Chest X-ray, PA view. Patient: 44 years old, sex F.
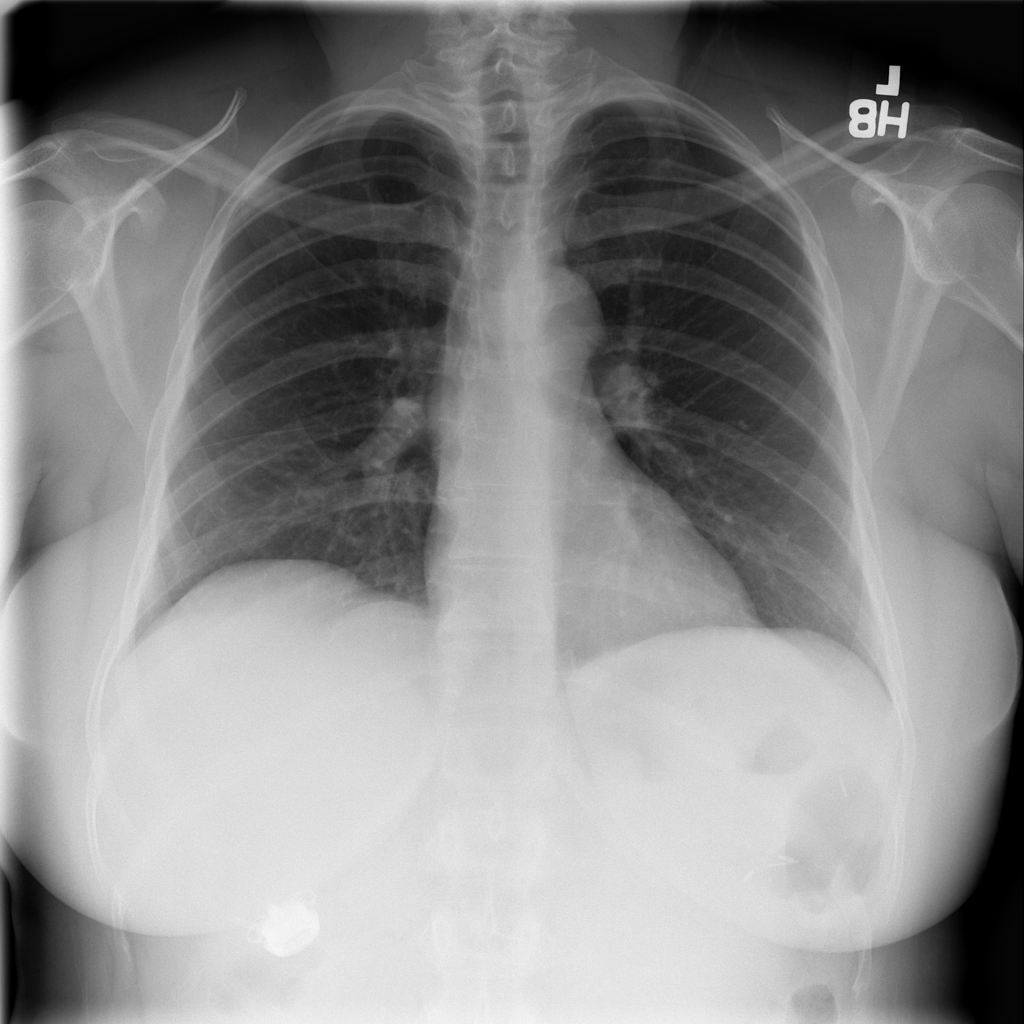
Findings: No Finding